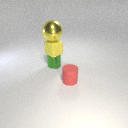
small green metal cylinder below small yellow rubber cube